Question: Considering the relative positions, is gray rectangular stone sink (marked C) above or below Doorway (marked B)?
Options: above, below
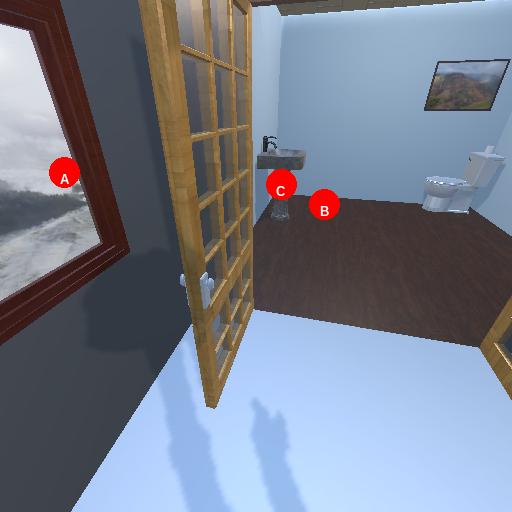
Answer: above